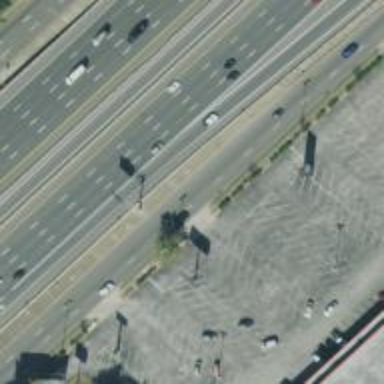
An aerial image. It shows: Motorway junction.